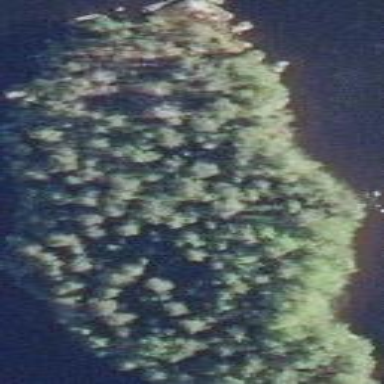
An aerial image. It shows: Islet.